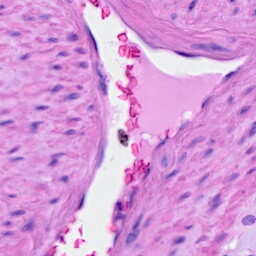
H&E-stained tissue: Ovarian